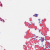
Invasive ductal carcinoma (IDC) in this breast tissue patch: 0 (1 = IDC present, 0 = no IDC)